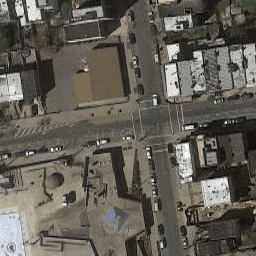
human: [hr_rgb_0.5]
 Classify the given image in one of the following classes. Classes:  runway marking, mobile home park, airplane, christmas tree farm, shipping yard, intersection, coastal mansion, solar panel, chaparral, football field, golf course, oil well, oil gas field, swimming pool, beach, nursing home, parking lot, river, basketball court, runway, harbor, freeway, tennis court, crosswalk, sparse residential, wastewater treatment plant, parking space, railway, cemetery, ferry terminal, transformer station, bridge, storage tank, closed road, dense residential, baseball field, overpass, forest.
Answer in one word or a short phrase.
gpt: intersection